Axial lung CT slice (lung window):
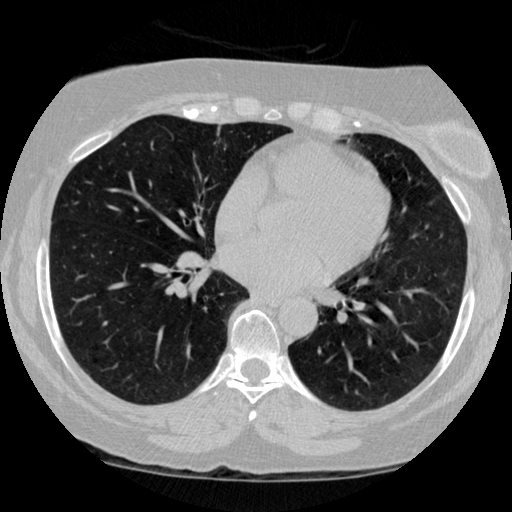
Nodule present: no